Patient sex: M
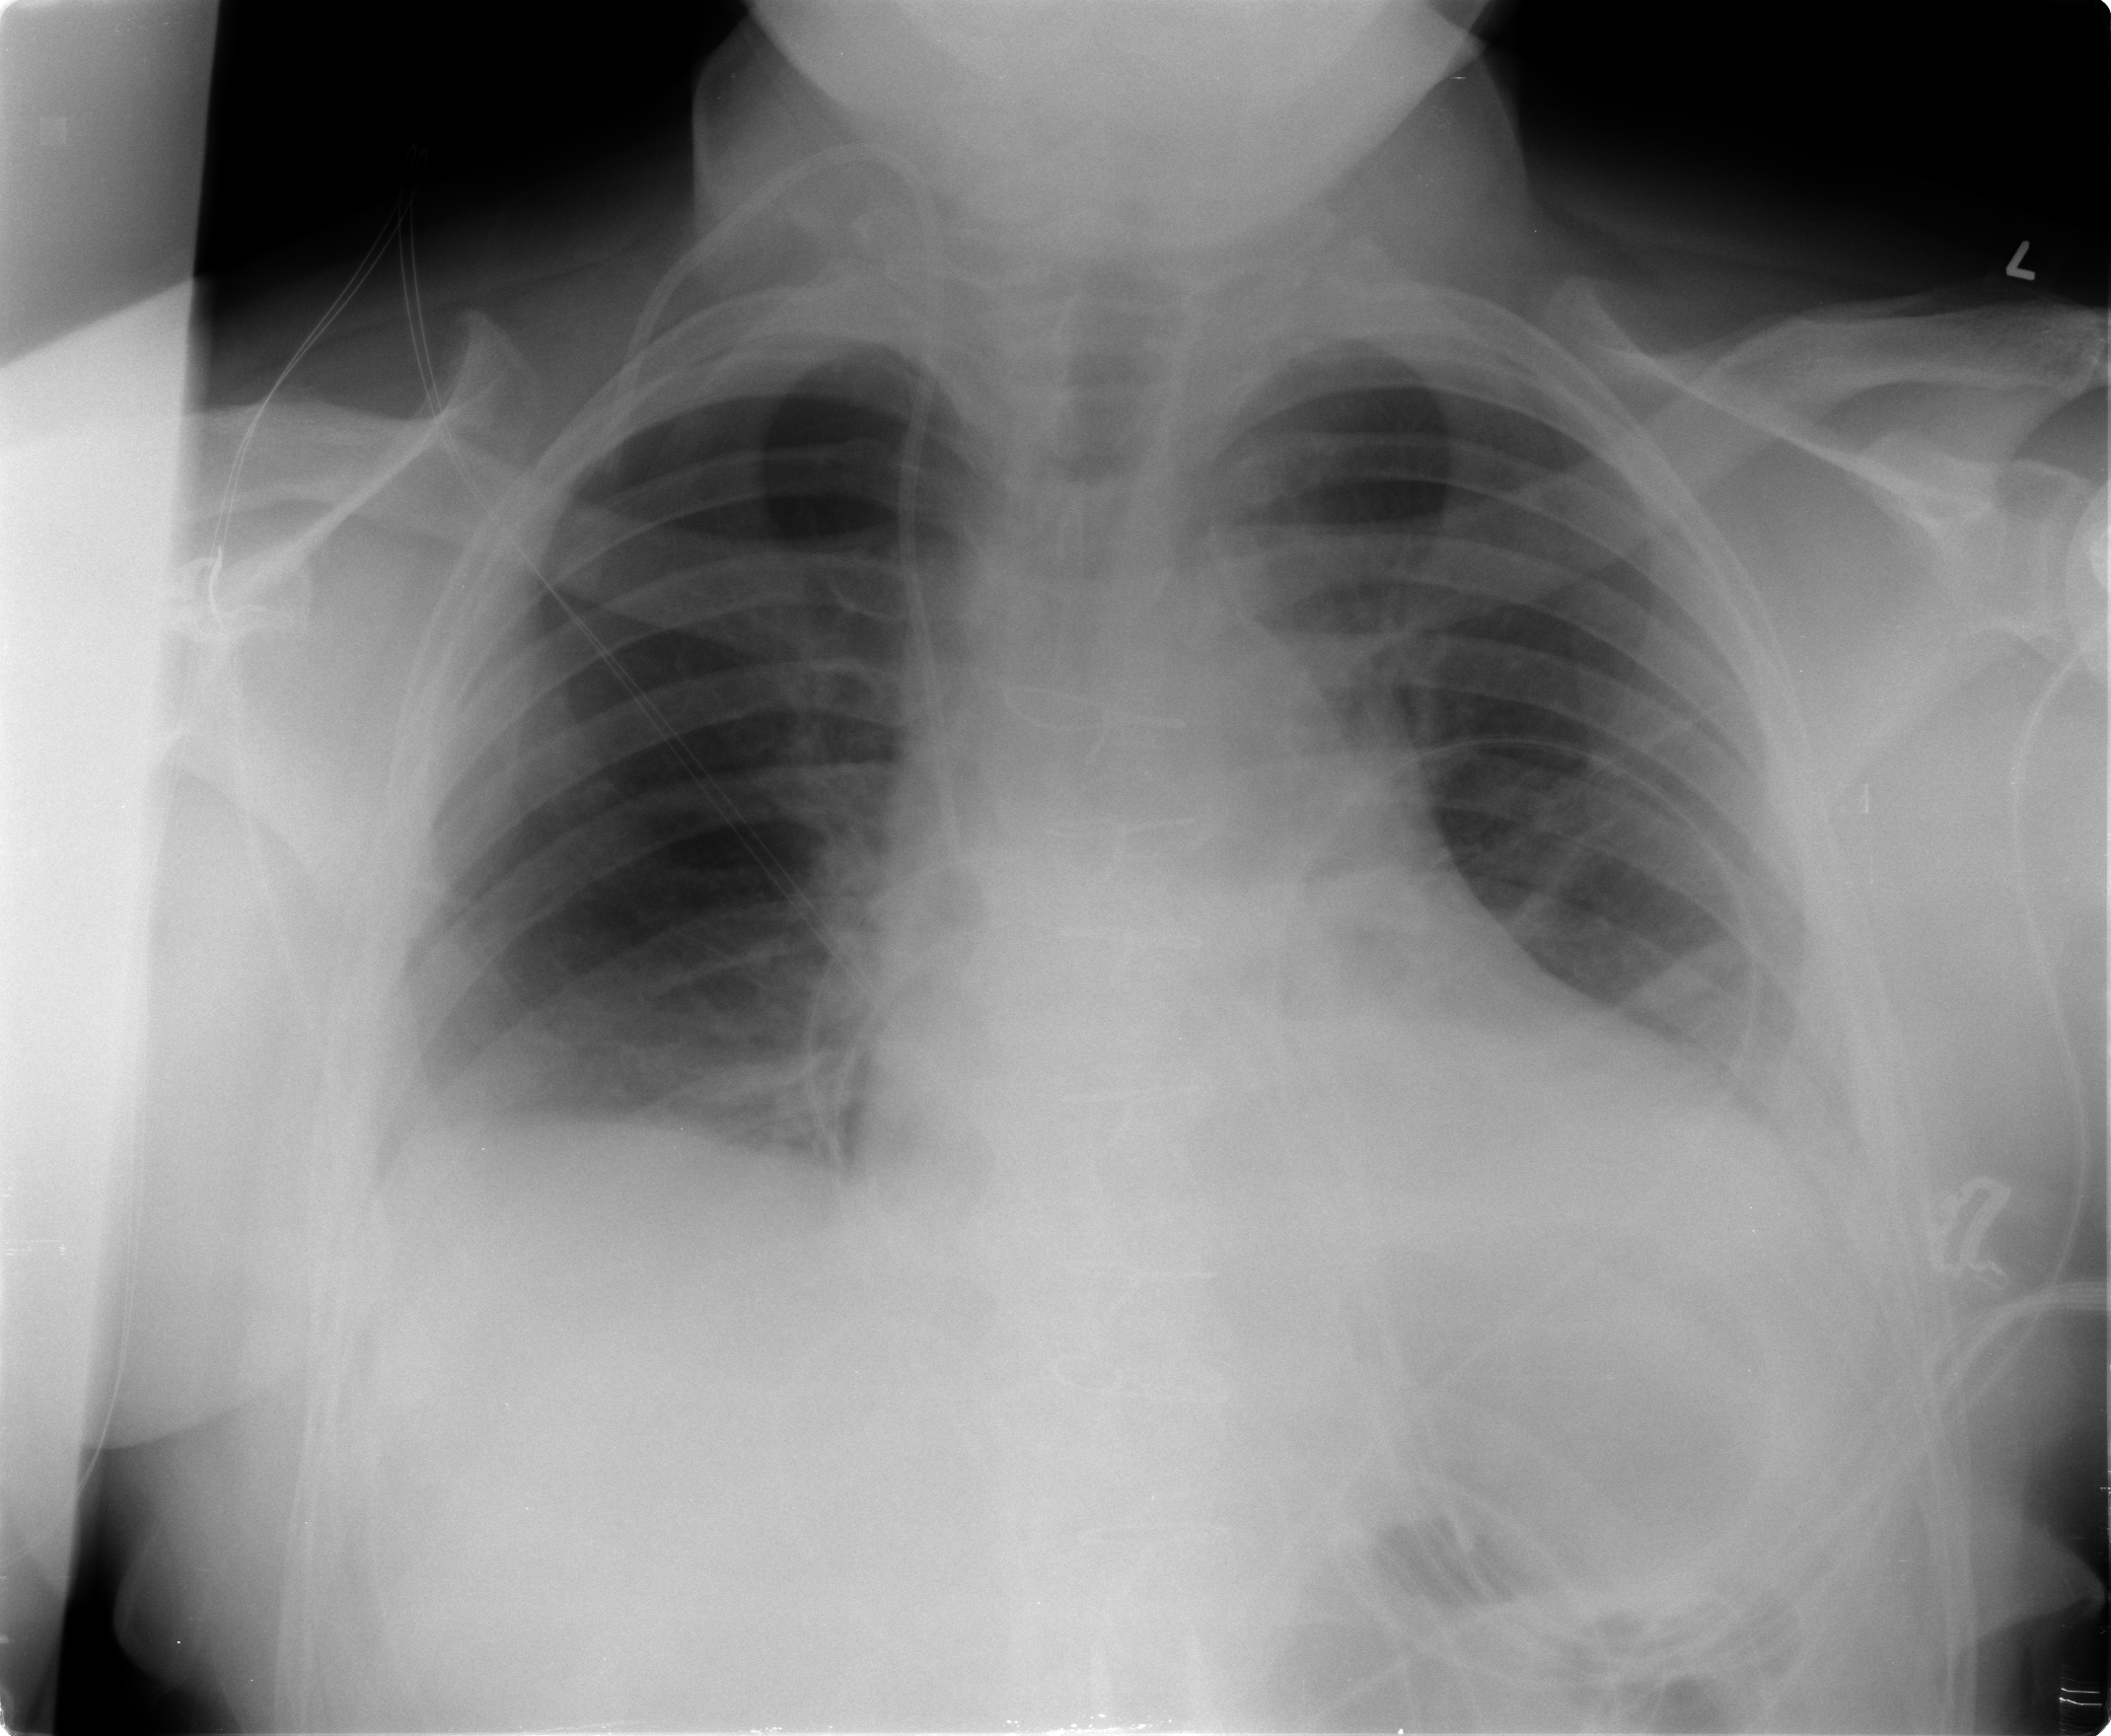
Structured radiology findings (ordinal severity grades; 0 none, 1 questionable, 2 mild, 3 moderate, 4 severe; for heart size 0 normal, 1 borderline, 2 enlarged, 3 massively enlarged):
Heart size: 2
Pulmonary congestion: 2
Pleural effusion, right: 0
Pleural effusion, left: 2
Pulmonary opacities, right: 0
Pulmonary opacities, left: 0
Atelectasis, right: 2
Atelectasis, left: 2